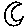
Label: moon